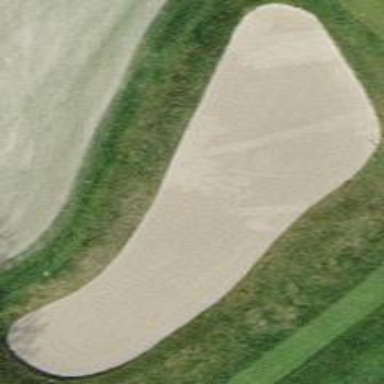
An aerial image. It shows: Golf bunker filled with natural sand.